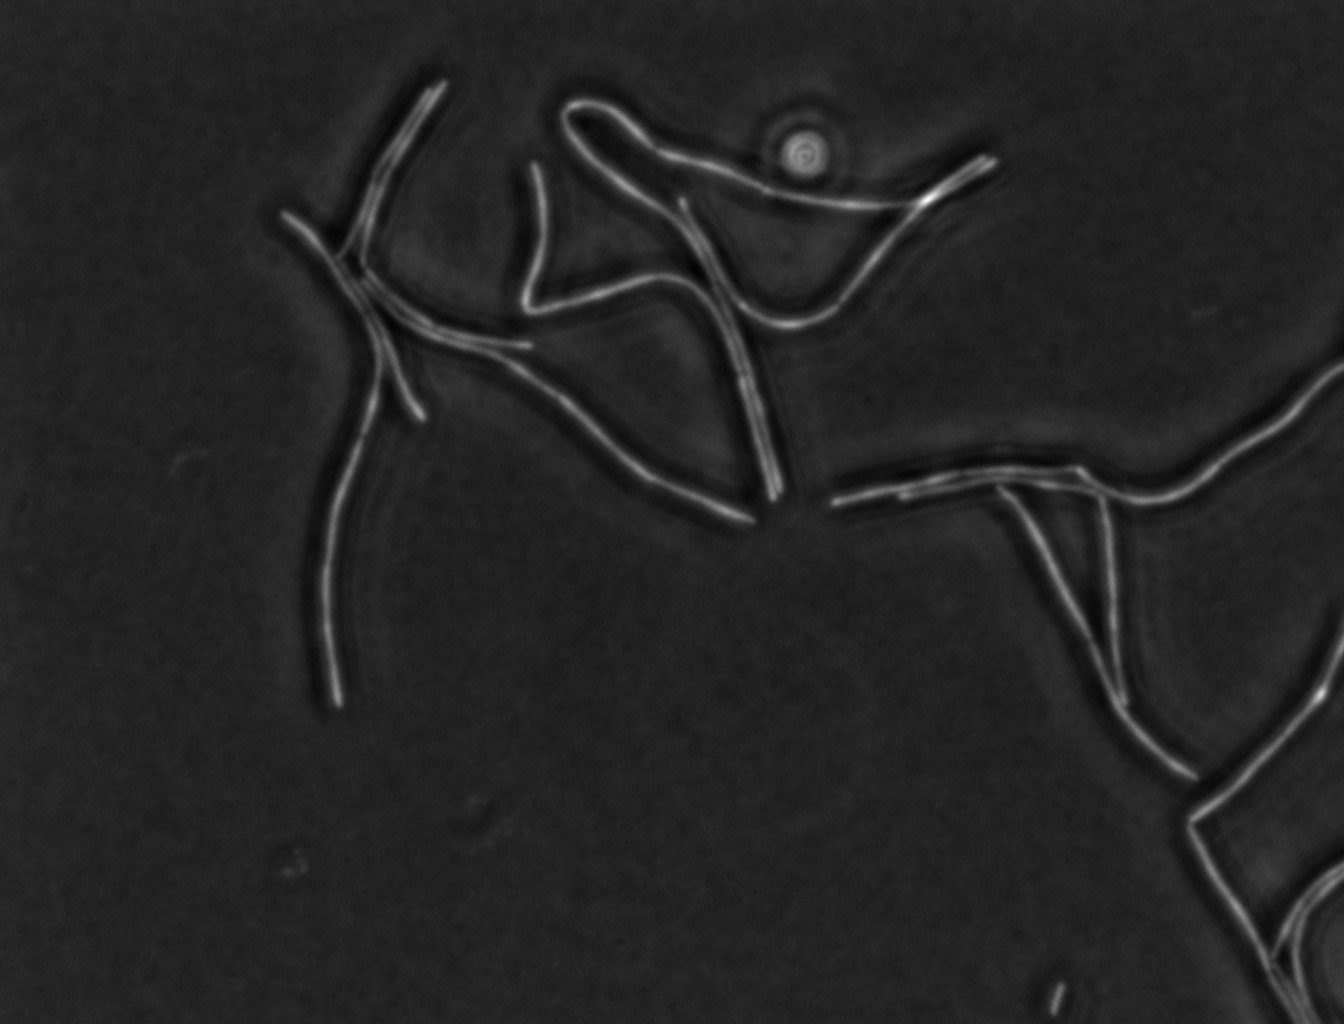
various_fewshot